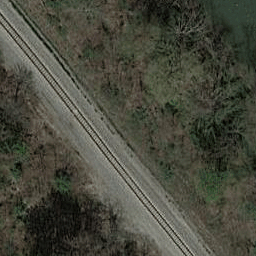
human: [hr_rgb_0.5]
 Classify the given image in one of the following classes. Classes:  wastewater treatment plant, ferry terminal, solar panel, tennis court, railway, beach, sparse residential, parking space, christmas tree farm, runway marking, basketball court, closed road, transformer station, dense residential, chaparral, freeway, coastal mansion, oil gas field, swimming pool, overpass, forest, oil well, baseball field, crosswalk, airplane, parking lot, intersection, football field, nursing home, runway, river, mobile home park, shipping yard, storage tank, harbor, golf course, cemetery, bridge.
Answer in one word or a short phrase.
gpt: railway